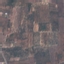
Label: PermanentCrop